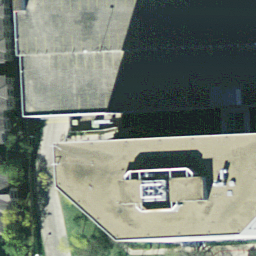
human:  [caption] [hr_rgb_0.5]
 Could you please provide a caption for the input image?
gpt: Buildings with grey roofs and some plants around them .

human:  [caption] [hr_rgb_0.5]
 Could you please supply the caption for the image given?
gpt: Buildings with grey roofs and some plants around them .

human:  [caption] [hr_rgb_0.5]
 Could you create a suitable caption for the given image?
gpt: There are some buildings with grey roofs .

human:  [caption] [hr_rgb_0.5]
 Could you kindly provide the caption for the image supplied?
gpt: There are some buildings with grey roofs and some green plants around them .

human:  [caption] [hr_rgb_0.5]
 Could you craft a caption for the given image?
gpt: Buildings and plants .